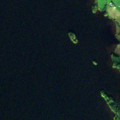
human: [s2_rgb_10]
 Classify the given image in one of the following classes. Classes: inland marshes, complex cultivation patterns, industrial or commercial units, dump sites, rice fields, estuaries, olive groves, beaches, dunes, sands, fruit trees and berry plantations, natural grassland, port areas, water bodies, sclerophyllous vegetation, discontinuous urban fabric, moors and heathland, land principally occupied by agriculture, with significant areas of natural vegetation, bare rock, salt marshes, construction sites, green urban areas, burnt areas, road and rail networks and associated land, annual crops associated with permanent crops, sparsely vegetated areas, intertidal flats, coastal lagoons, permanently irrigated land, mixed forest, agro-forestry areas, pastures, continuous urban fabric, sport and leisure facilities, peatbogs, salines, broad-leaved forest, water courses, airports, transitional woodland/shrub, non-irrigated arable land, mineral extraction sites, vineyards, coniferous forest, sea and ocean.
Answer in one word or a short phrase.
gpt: non-irrigated arable land, land principally occupied by agriculture, with significant areas of natural vegetation, water bodies